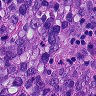
Metastatic tissue present: yes